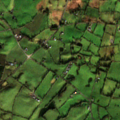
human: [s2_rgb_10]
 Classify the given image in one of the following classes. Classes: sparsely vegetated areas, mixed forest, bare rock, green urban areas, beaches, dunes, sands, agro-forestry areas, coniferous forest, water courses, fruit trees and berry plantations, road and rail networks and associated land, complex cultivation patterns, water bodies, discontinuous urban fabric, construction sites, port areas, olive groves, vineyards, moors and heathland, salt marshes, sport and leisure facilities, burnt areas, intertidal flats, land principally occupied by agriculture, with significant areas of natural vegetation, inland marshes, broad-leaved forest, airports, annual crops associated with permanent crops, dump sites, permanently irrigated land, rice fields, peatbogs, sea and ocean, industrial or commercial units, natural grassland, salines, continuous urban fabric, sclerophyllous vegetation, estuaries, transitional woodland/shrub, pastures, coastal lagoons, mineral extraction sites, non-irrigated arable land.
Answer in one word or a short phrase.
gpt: pastures